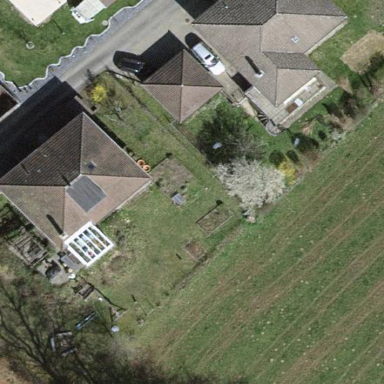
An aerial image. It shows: Simple and straightforward house.